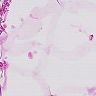
Metastatic tissue present: no